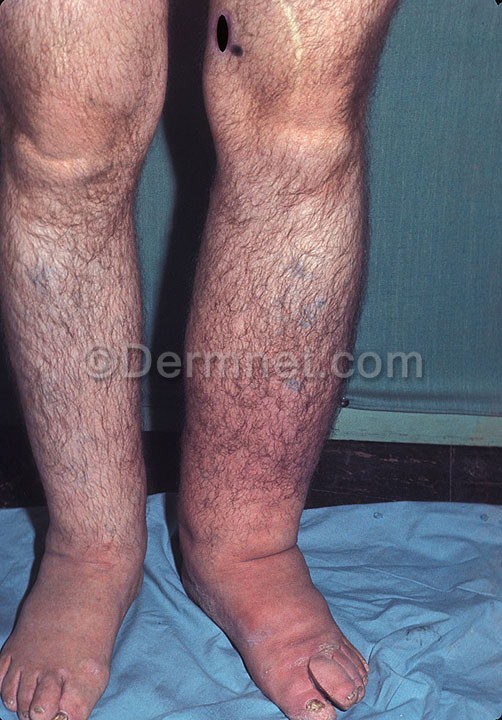
Disease: Eczema Photos